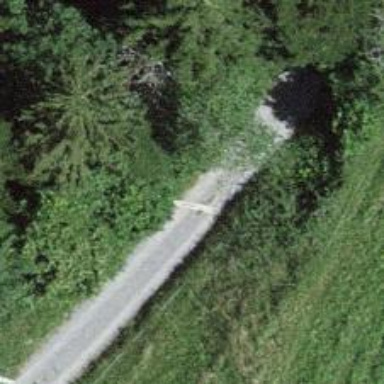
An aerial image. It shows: Unpaved road in residential area.